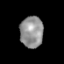
Tissue: prostate
Cell type: Epithelial cells
Senescence score: 0.36
Nuclear area (px): 707
Mean DAPI intensity: 147.16